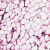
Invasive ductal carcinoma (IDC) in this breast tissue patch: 1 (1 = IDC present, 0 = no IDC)